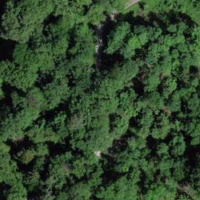
EUNIS habitat code: 41
Species observed at this site:
Certhia brachydactyla
Corvus corone
Oenanthe oenanthe
Fulica atra
Alcedo atthis
Dendrocopos major
Aegithalos caudatus
Buteo buteo
Sylvia atricapilla
Phylloscopus collybita
Poecile palustris
Erithacus rubecula
Dryocopus martius
Pica pica
Sitta europaea
Garrulus glandarius
Columba livia
Falco tinnunculus
Picus viridis
Periparus ater
Cyanistes caeruleus
Anas platyrhynchos
Fringilla coelebs
Lanius collurio
Passer montanus
Turdus merula
Columba palumbus
Saxicola rubetra
Parus major
Milvus milvus
Ciconia ciconia
Motacilla alba